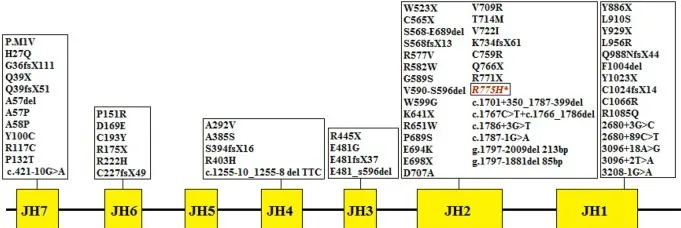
The diagram of JAK3 protein and mutations previously reported in its 7 JH domains. The mutation found in the current study is shown in a box fall into JH2 domain.
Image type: chart (chart)